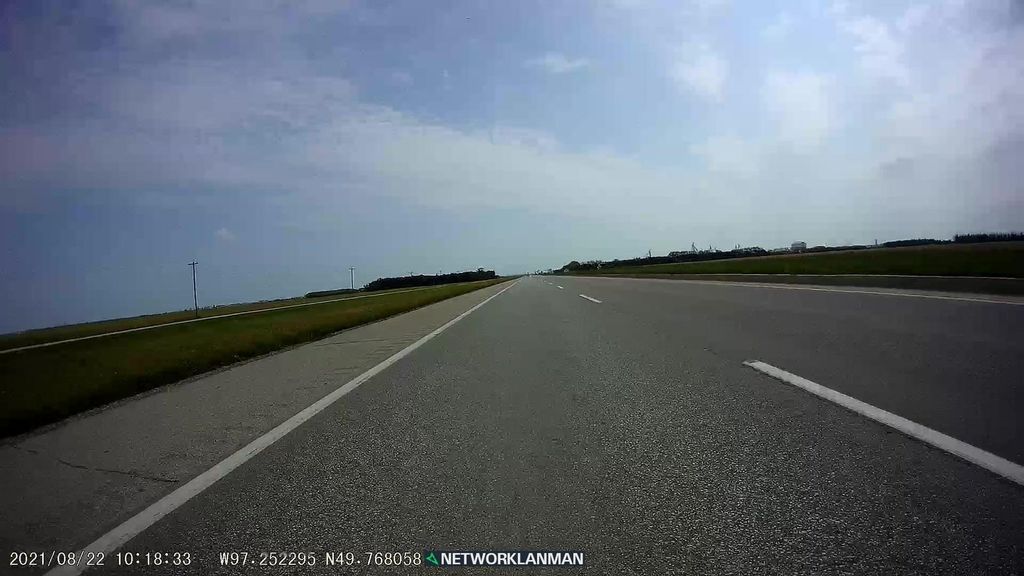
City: winnipeg